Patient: sex M, age 31
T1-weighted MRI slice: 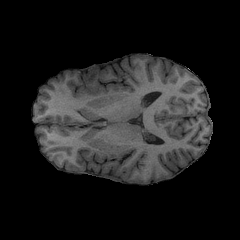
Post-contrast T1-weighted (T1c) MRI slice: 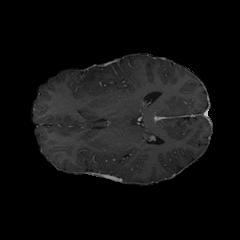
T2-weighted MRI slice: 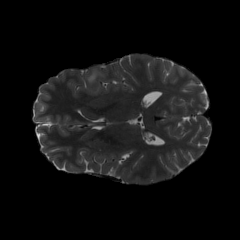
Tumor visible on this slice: yes
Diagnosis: Astrocytoma, IDH-mutant
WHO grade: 2